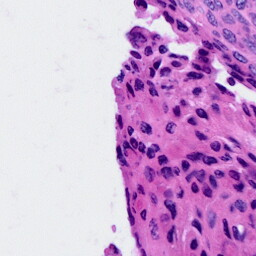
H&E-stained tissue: Cervix